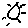
Label: sun